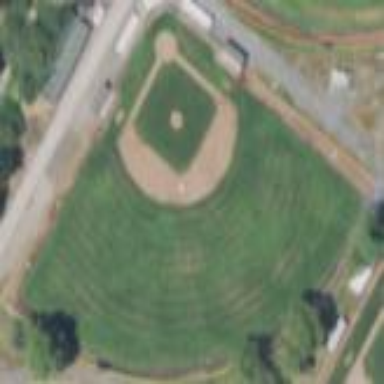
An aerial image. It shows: Baseball pitch for leisure and sports activities.